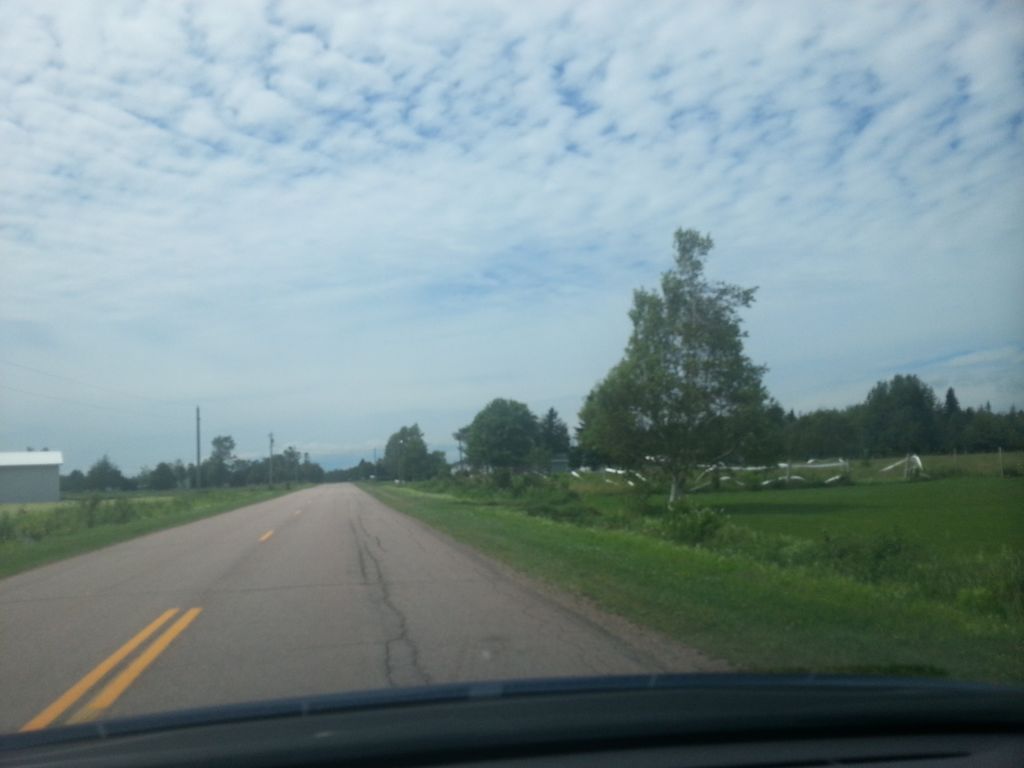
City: charlottetown